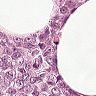
Metastatic tissue present: yes